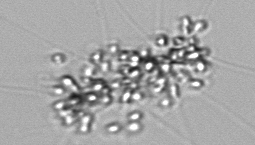
Label: Chaetoceros_didymus_TAG_external_flagellate